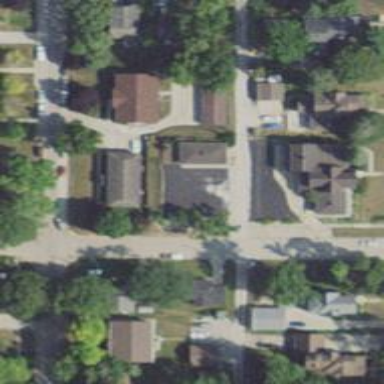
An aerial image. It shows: Alley classified as service road.